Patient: sex M, age 45
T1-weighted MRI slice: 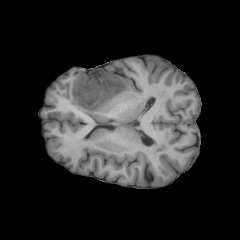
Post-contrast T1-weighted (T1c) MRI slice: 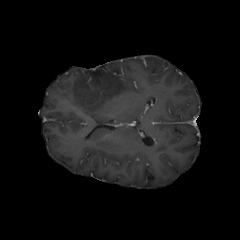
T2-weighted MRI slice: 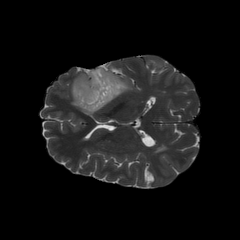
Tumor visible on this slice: yes
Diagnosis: Oligodendroglioma, IDH-mutant, 1p/19q-codeleted
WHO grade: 2